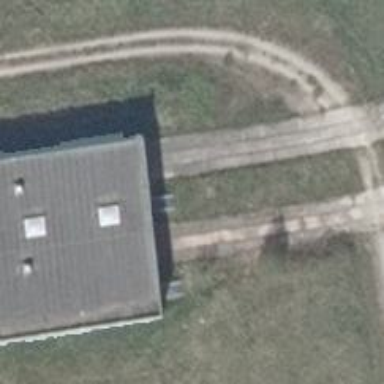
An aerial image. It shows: Disused railway spur line.